Field crop: maize
Growth stage: 2
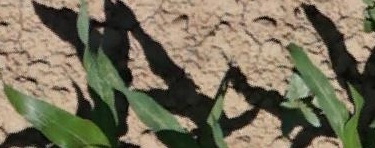
Species: maize